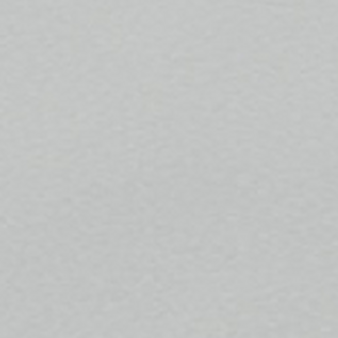
Label: other